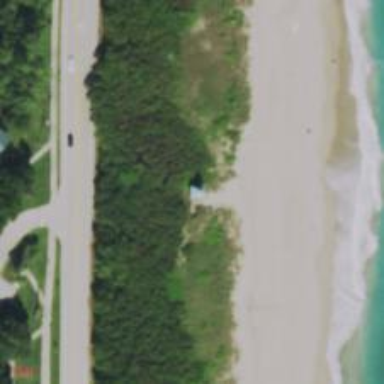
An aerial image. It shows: Emergency lifeguard tower.